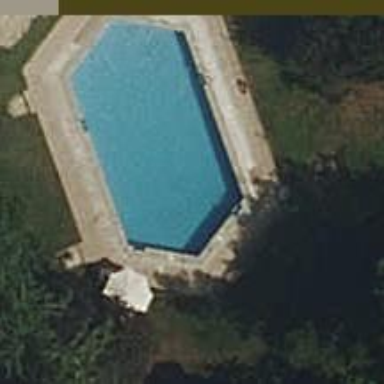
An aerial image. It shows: Swimming pool located in leisure land.